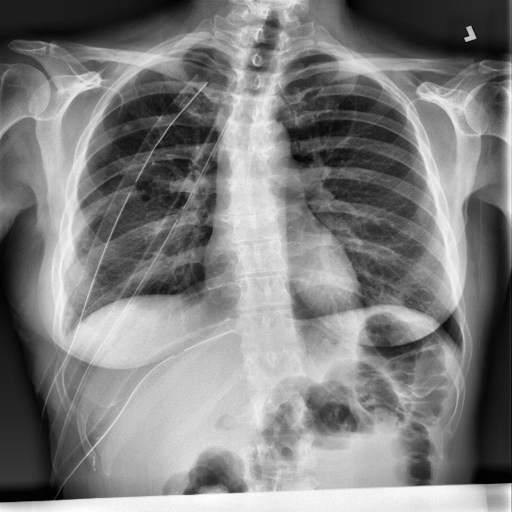
Finding: NORMAL